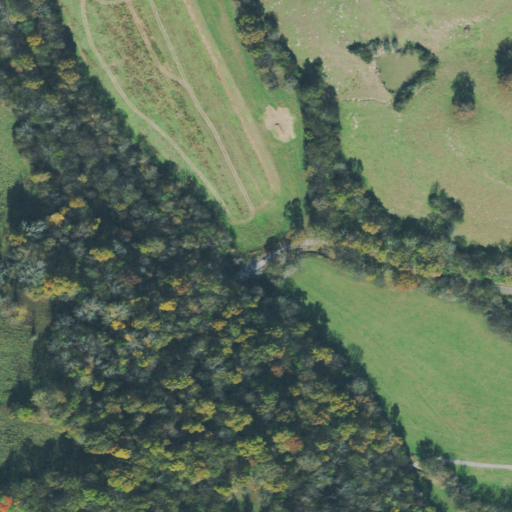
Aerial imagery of valley in Tennessee named Harris Hollow containing pasture, deciduous forest, open development, and low intensity development